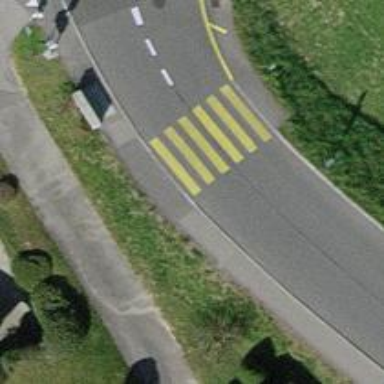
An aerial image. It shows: Marked zebra crossing on the road.